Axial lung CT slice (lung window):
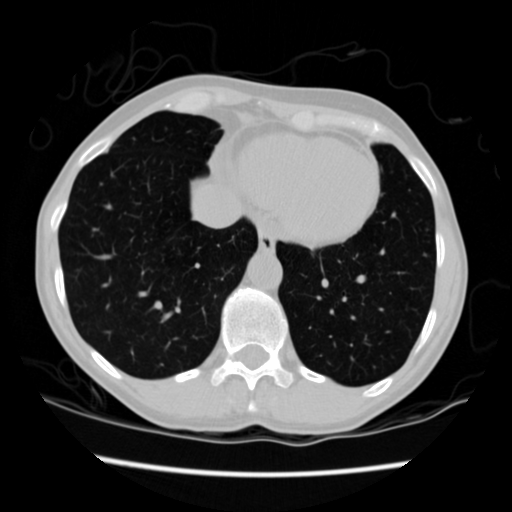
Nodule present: no